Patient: sex F, age 31
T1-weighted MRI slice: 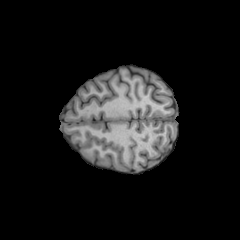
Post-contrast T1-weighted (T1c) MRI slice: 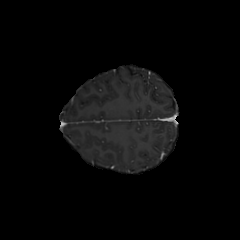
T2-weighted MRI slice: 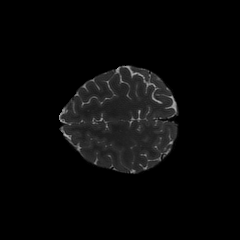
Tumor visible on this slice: no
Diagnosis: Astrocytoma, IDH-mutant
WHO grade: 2